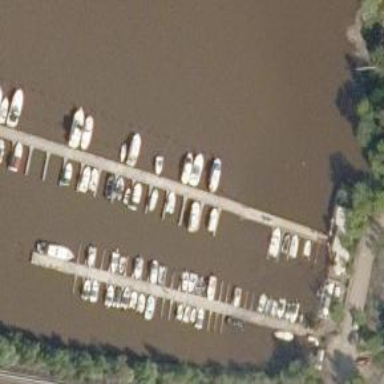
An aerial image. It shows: Marina on leisure land.